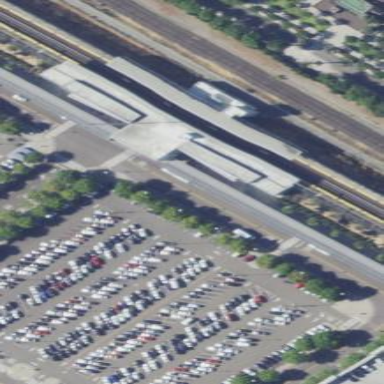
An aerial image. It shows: Train station building.